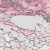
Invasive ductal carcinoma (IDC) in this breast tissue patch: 0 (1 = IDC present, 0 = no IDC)